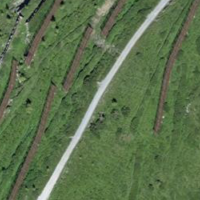
EUNIS habitat code: 23
Species observed at this site:
Dryas octopetala